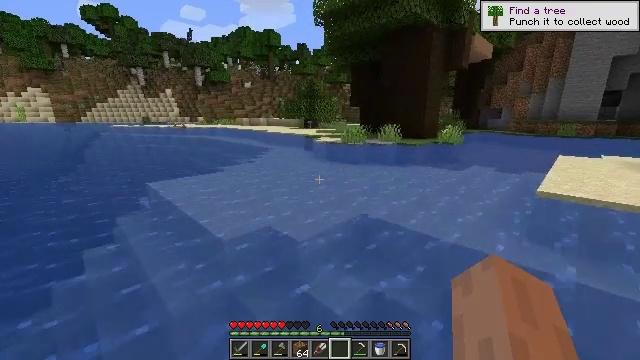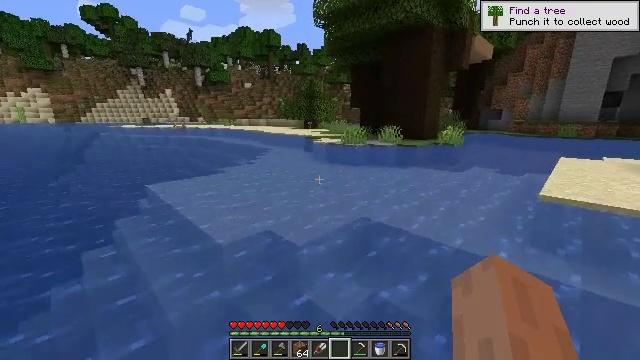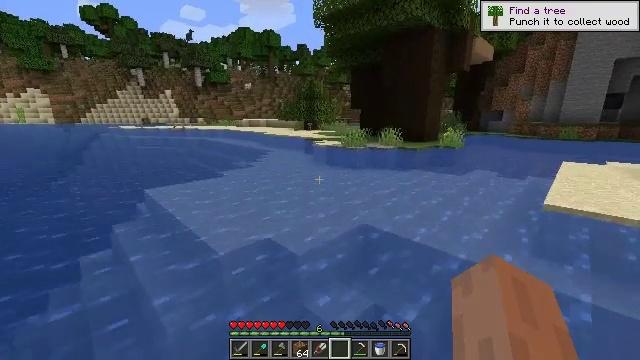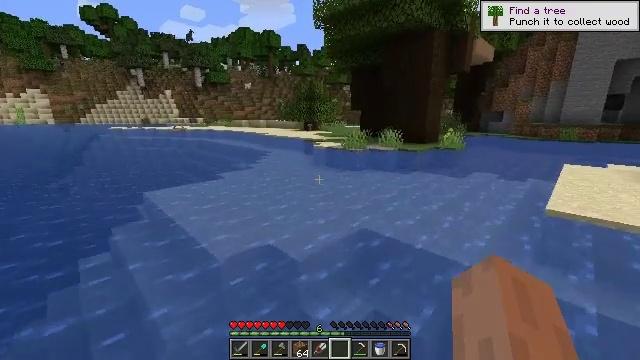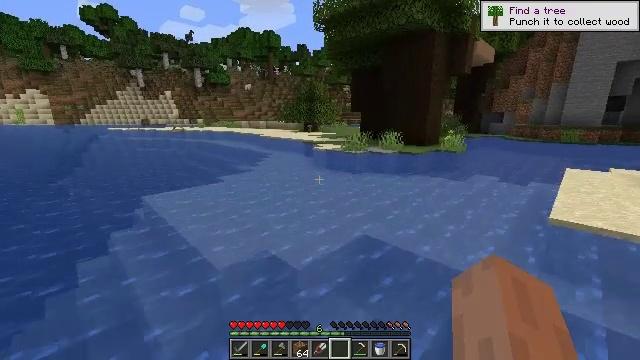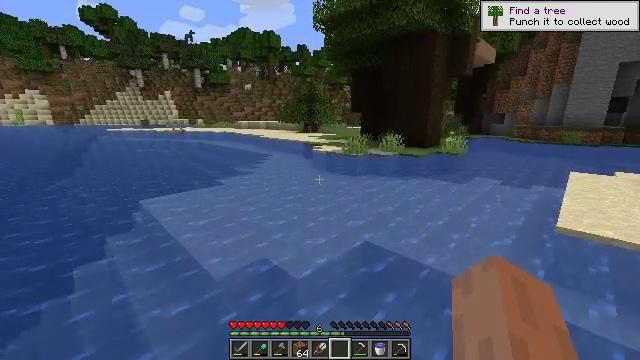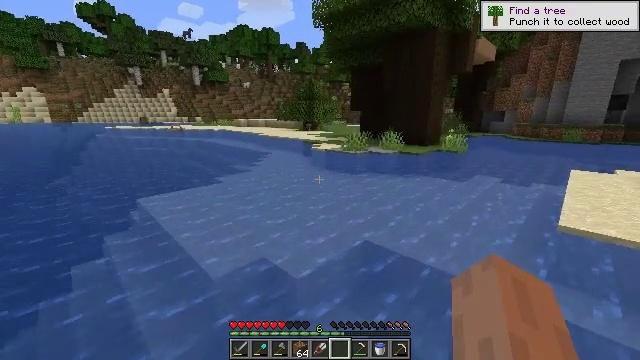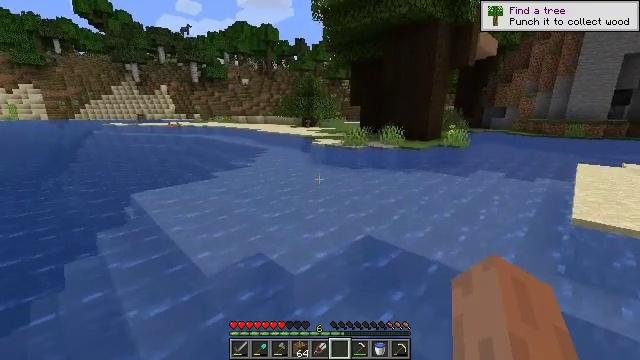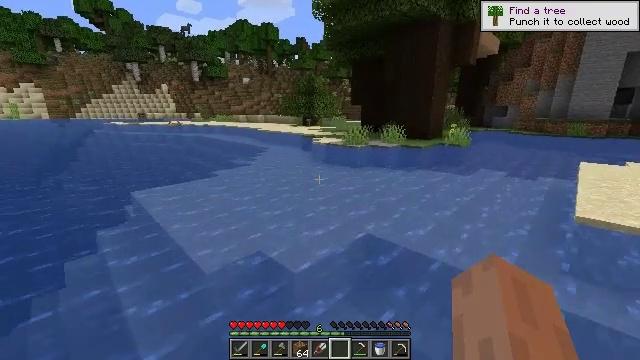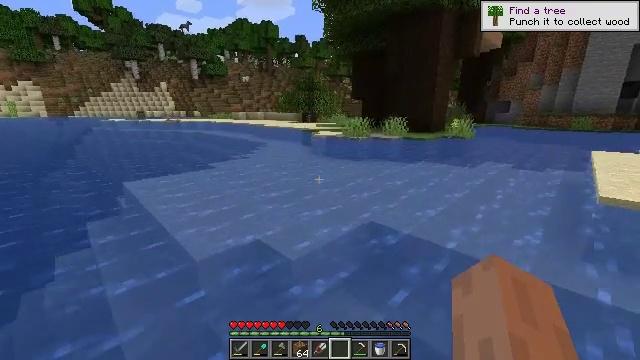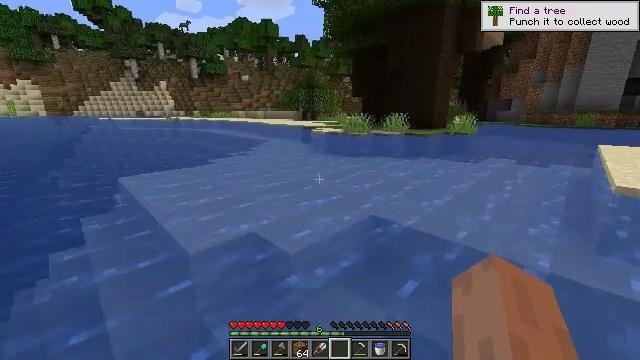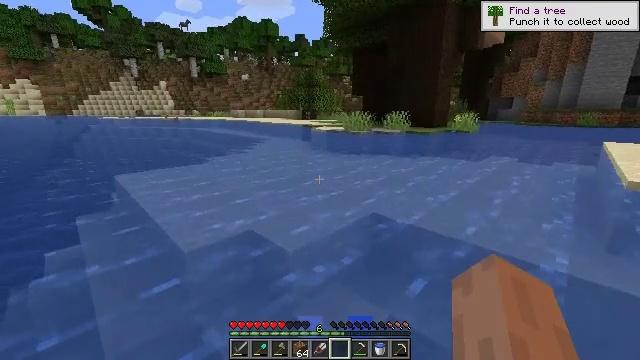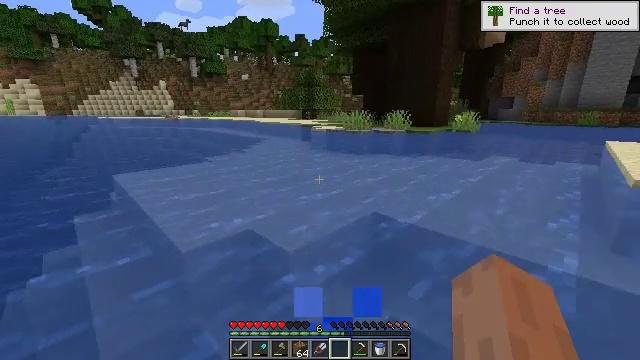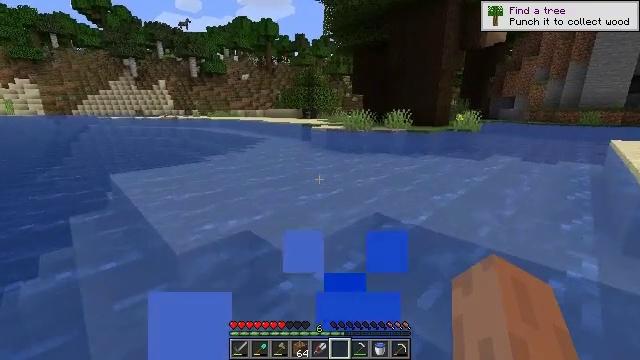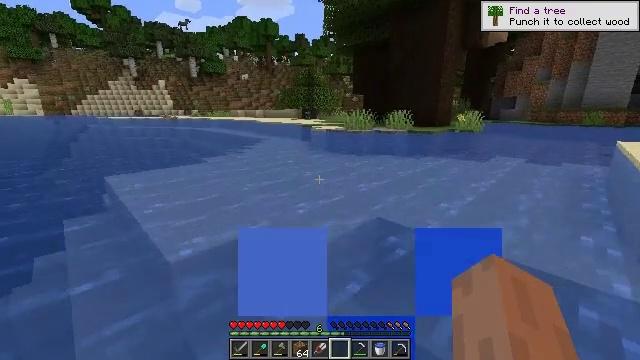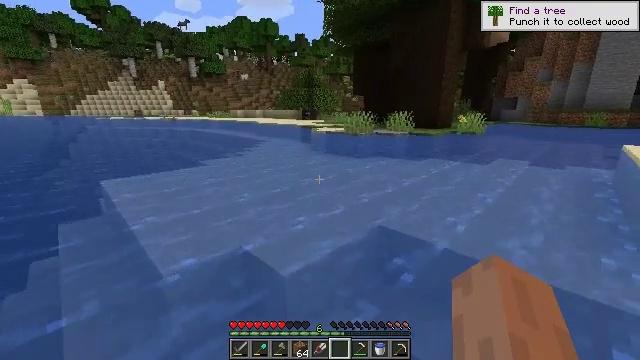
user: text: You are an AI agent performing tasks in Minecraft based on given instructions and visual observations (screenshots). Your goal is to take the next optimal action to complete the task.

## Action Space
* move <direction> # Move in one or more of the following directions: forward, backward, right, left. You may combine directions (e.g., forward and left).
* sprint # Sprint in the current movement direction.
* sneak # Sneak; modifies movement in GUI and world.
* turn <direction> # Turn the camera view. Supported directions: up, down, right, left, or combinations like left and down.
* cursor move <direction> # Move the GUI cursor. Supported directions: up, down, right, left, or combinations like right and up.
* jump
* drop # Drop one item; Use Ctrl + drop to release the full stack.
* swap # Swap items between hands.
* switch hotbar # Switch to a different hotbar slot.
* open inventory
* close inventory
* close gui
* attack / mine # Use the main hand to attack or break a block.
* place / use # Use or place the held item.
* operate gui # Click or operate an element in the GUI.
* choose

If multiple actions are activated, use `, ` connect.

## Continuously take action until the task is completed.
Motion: motion action
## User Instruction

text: Mine the dark oak log from a tree.
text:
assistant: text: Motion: move forward, jump
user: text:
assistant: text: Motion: move forward, jump
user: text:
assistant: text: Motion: move forward, jump
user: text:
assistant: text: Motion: move forward, jump
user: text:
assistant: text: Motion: move forward, jump
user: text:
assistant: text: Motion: move forward, jump
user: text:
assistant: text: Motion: move forward, jump
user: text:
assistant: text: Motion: move forward, jump
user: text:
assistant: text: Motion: move forward, jump
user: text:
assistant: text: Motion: move forward, jump
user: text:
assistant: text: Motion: move forward, jump
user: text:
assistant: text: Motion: move forward, jump
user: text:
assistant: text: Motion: move forward, jump
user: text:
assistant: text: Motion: move forward, jump
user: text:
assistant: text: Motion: move forward, jump
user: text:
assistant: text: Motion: move forward, jump
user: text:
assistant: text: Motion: move forward, jump
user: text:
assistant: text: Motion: move forward, jump
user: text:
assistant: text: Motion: move forward, jump
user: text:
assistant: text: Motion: move forward, turn right, jump
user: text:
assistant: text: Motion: move forward, jump
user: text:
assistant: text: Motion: move forward, jump
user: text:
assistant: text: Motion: move forward, jump
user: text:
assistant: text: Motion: move forward, jump
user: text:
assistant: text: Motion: move forward, jump
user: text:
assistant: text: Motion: move forward, jump
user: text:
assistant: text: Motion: move forward, jump
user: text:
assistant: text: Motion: move forward, jump
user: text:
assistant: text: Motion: move forward, jump
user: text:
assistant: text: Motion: move forward, jump